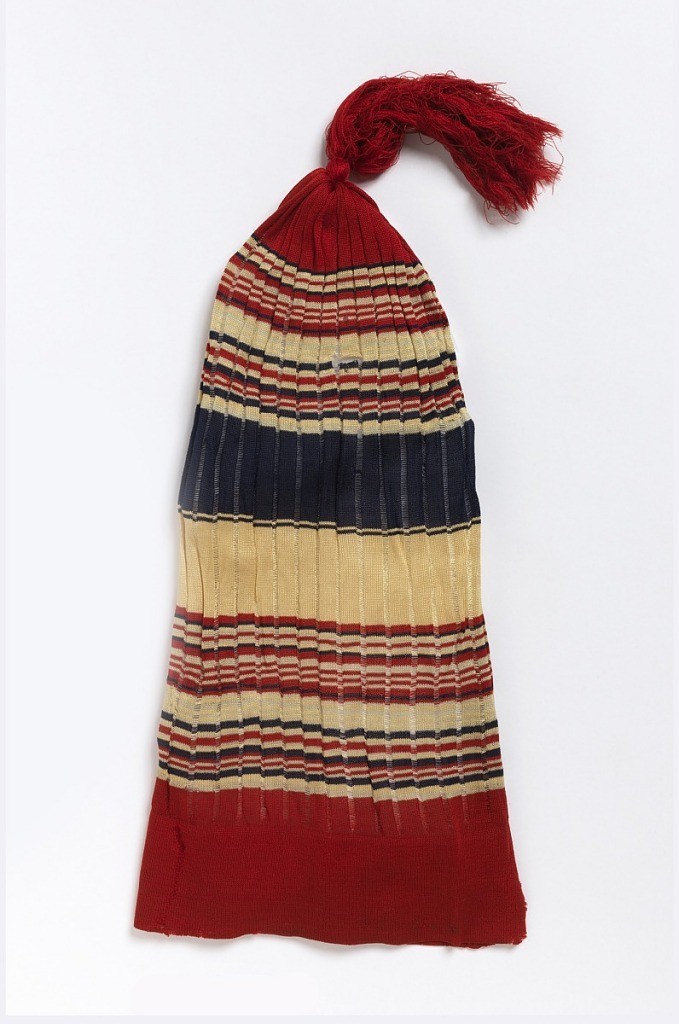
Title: Cap
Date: late 19th century
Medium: silk Technique: machine knitted Label: knitted silk
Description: Neapolitan fisherman's cap of knitted silk. Roman-striped in red, cream and blue.